Aerial crown-view tile of a tropical tree (Barro Colorado Island, Panama), acquired 20250317:
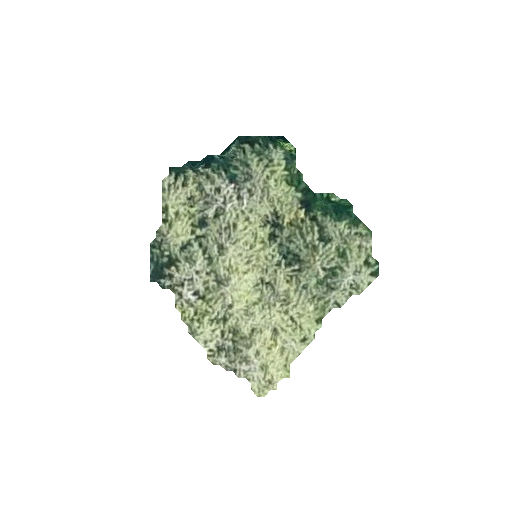
Species: Quararibea stenophylla
GBIF accepted scientific name: Quararibea stenophylla
Crown area: 54.863 m²